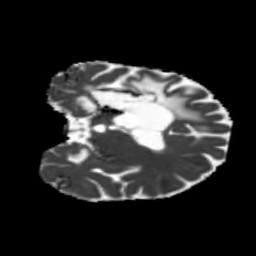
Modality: MD
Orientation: coronal
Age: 31
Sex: female
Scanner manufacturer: siemens
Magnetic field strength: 3 T
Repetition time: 5.25 s
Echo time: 0.08 s